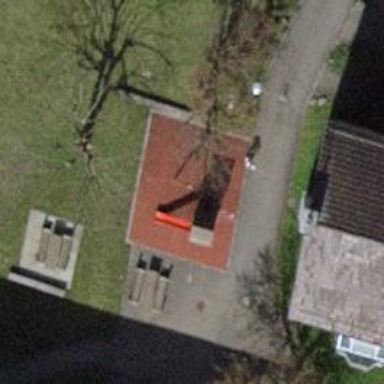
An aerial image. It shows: Playground structure.